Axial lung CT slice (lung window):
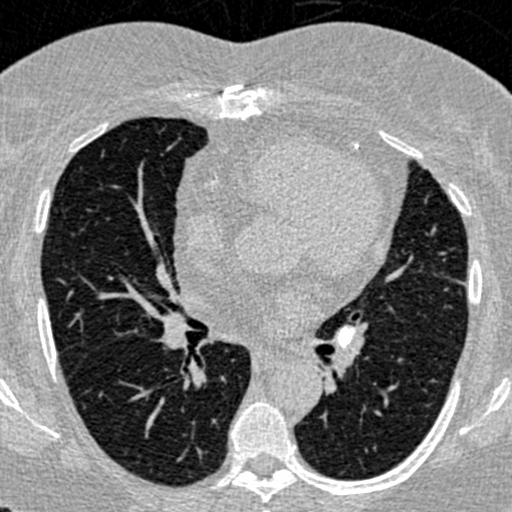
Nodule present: yes
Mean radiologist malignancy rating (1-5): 1